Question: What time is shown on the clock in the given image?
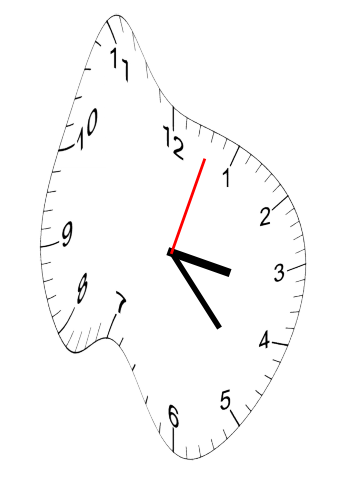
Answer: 03:23:03